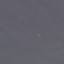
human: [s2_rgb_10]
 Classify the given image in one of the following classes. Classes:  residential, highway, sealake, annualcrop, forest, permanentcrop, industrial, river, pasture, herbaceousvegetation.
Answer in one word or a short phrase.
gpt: SeaLake